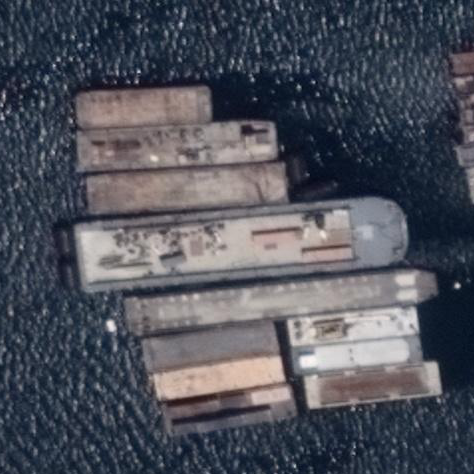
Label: civil